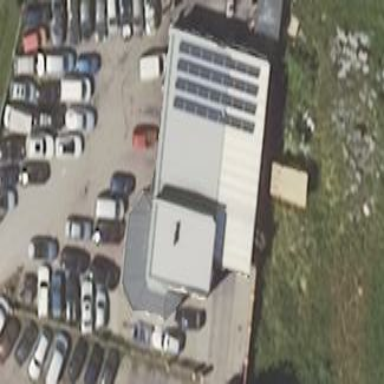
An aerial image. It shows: Building housing car repair shop and vehicle inspection facility.